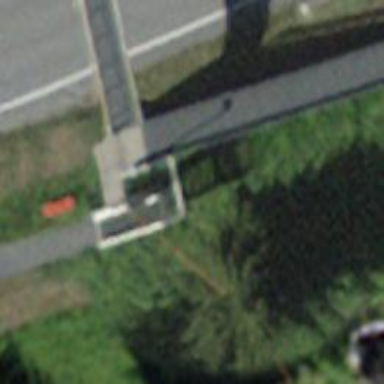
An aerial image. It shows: Set of steps on the road.